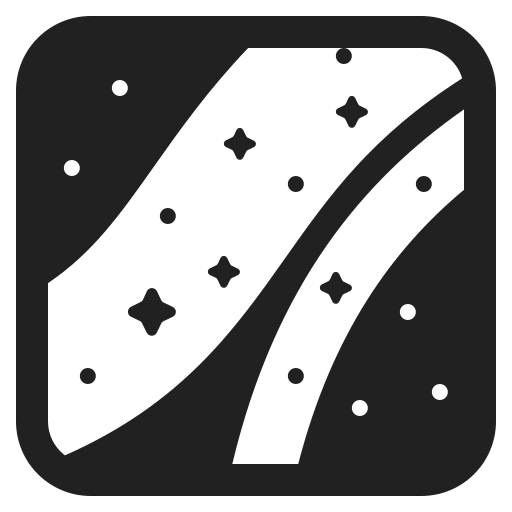
milky way high contrast